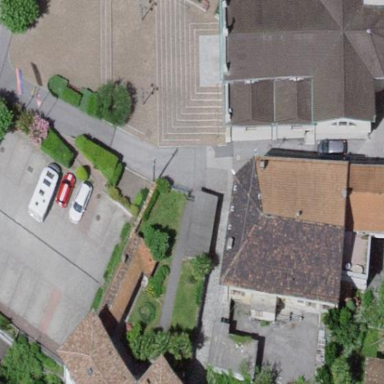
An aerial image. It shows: Building that serves as place of worship.